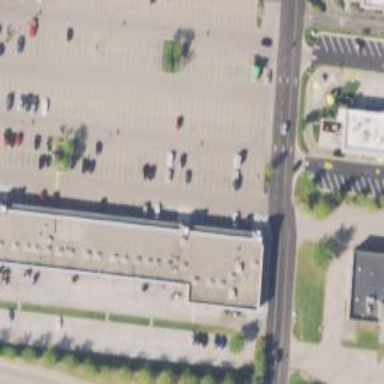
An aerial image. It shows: Post office.